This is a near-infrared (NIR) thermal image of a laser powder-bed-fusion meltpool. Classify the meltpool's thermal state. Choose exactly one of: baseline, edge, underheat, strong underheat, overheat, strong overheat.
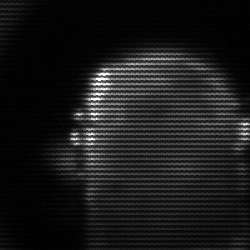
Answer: baseline